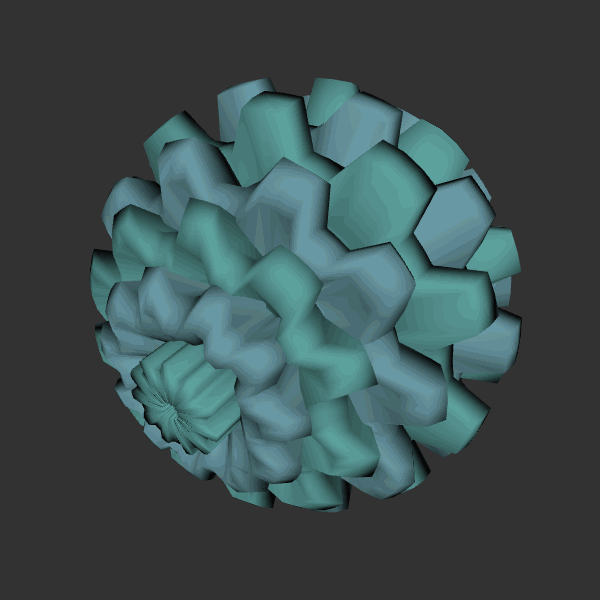
Background: dark